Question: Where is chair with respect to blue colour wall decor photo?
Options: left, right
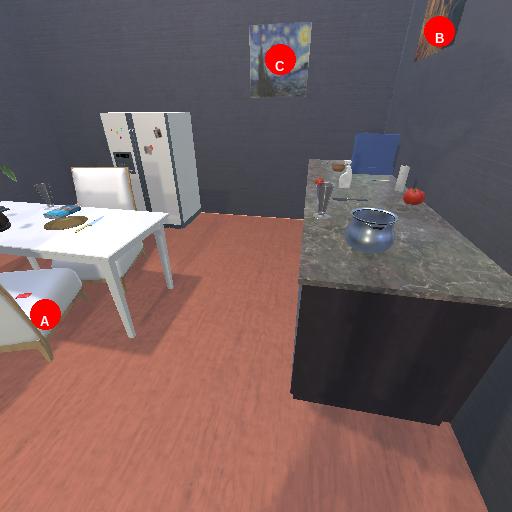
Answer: left